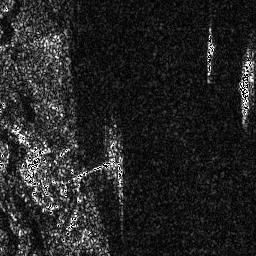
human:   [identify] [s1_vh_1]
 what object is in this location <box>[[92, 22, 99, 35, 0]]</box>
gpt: <ref>1 medium ship at the top right</ref>

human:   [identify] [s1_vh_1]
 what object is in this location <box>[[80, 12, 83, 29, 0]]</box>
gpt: <ref>1 small ship at the top right</ref>